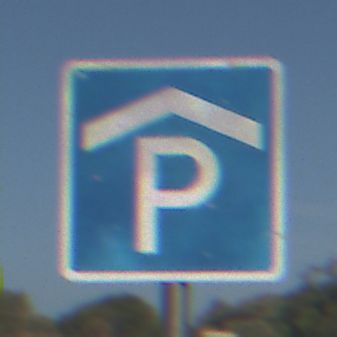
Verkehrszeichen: Parkhaus
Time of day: MorningAfternoon
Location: Outdoor (Nature)
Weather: Clear
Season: NotSpecified
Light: Natural